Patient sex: M
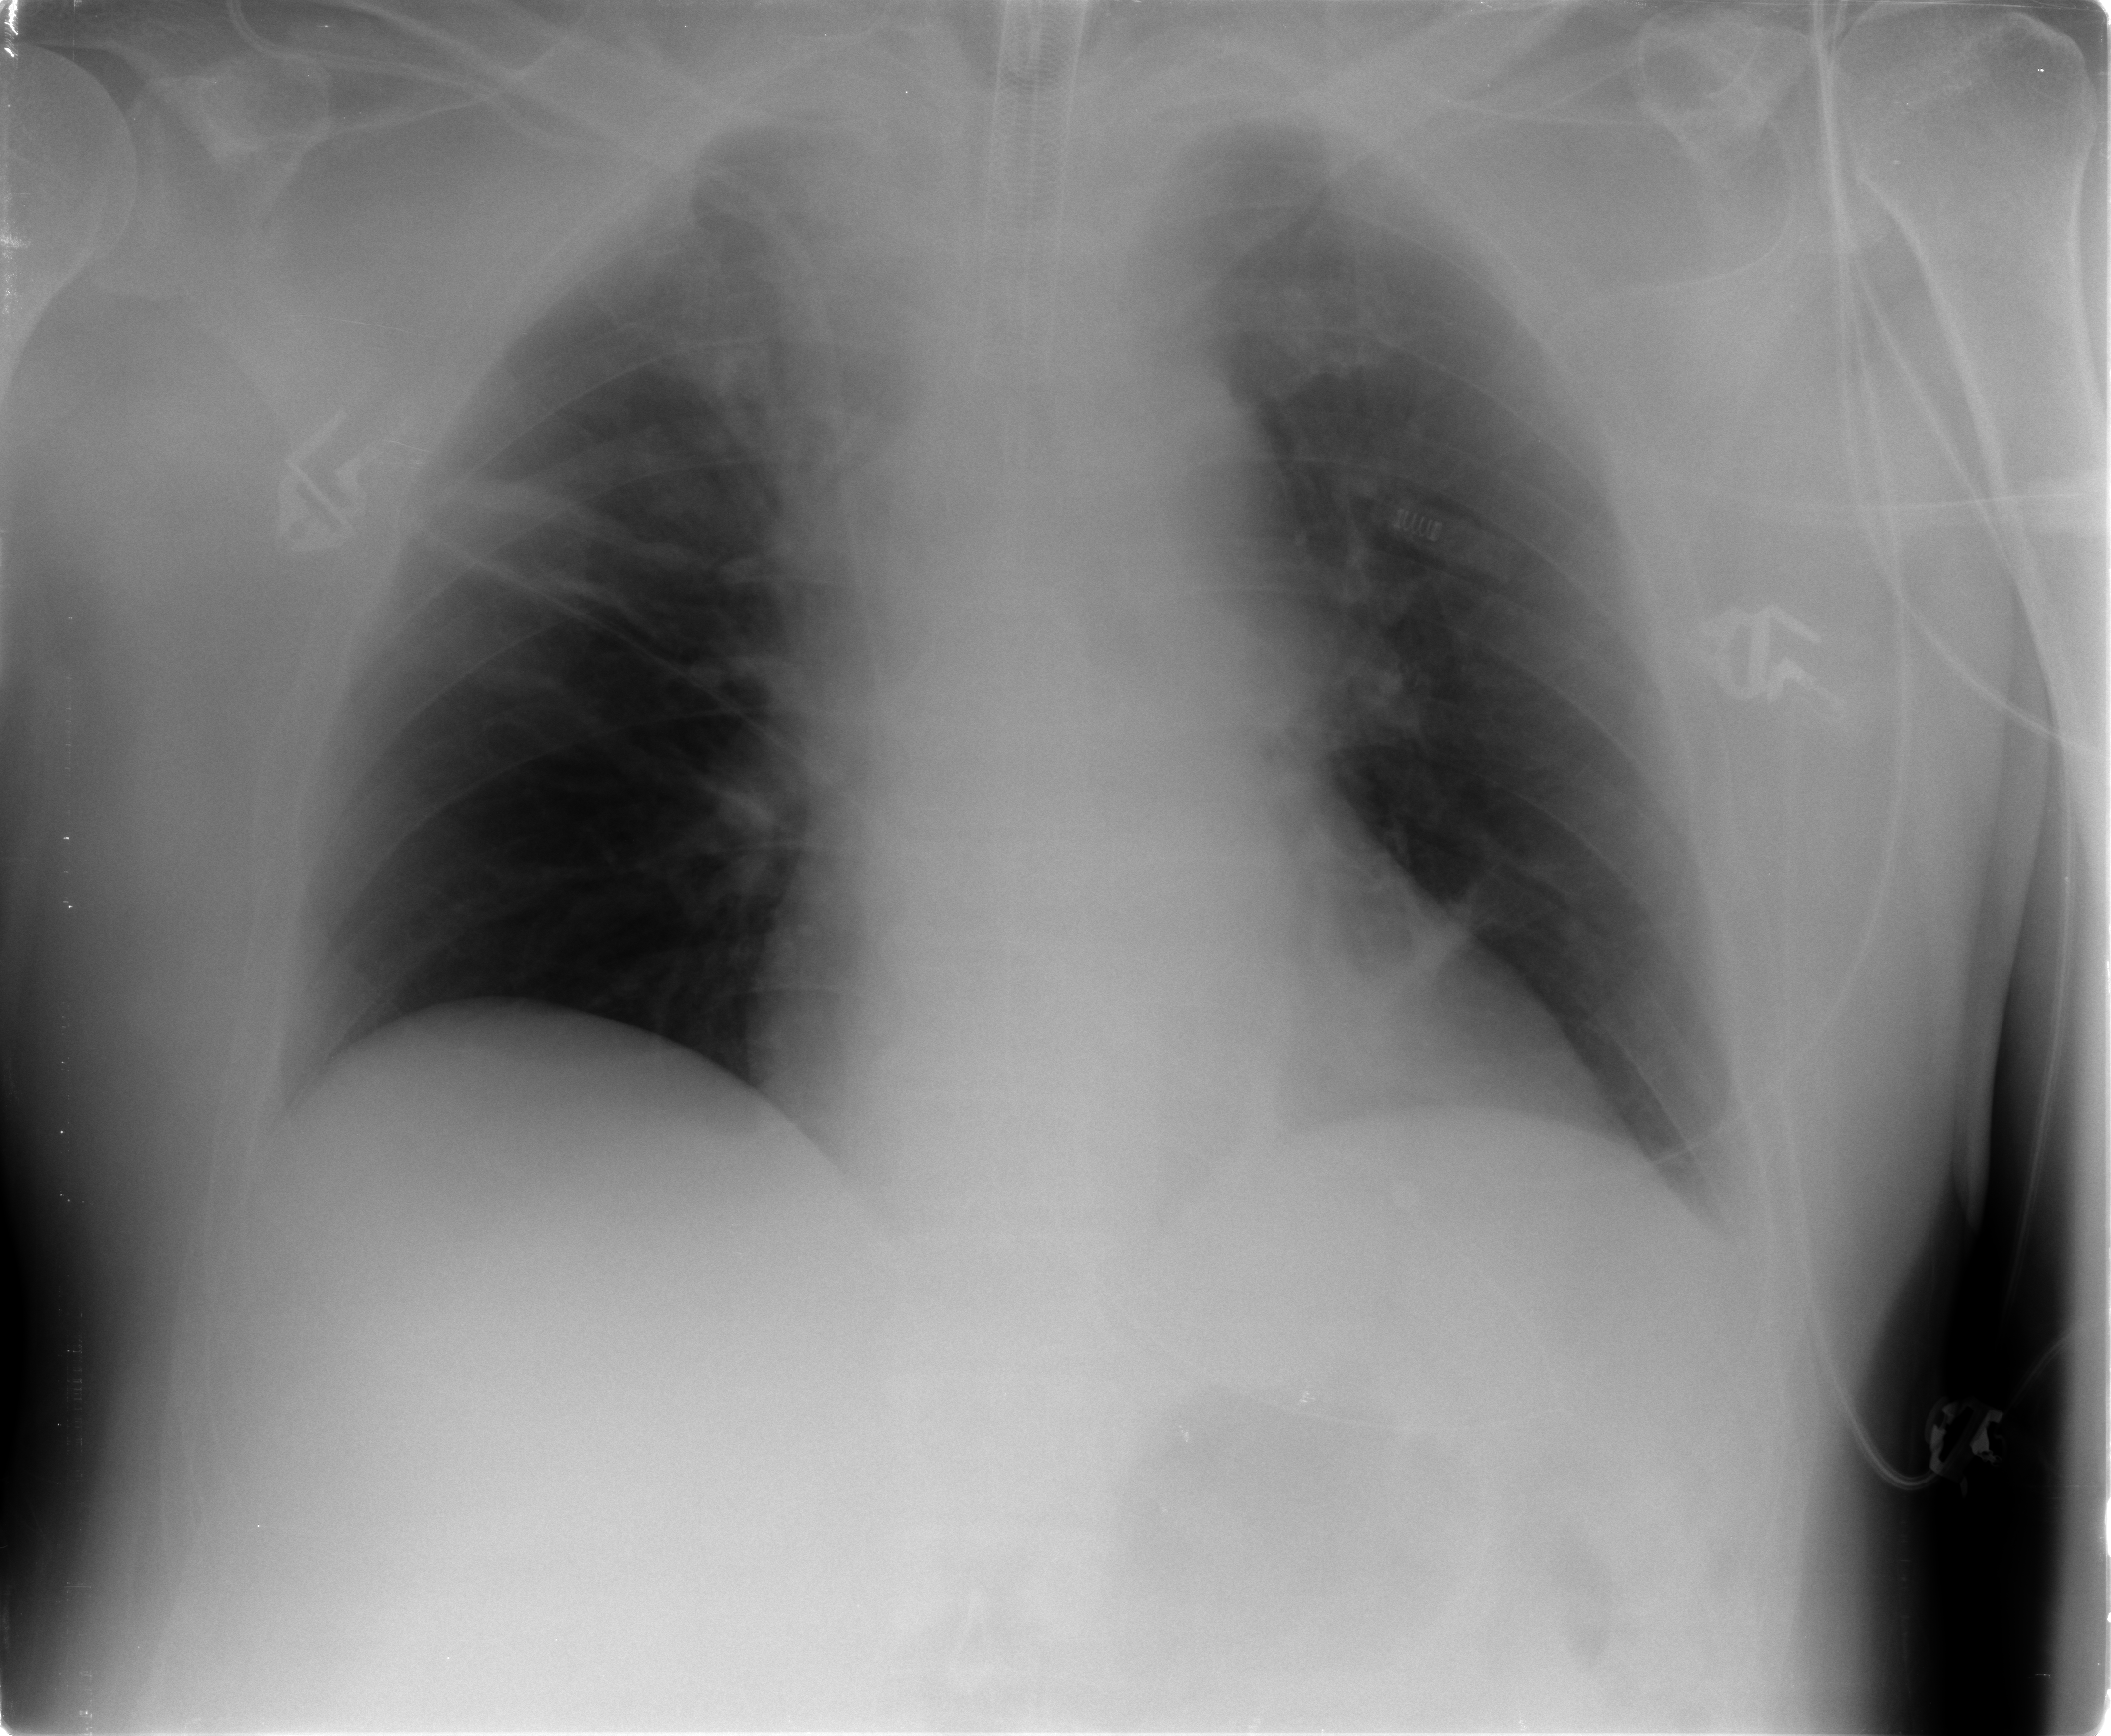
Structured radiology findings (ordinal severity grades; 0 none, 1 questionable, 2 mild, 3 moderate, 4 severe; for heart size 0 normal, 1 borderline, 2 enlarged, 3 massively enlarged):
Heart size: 0
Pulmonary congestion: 0
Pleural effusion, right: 0
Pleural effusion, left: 0
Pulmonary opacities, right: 0
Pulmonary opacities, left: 1
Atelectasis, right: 0
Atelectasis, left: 0